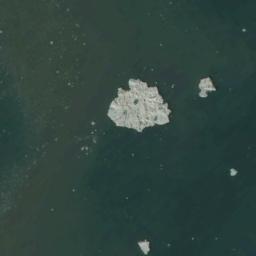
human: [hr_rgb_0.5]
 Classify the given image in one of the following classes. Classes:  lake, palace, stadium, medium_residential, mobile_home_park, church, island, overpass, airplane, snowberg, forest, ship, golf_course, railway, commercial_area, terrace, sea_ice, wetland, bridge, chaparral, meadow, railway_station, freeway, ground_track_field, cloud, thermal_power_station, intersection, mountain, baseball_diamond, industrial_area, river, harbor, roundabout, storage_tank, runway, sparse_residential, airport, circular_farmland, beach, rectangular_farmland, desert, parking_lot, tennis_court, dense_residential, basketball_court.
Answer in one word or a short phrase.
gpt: sea_ice